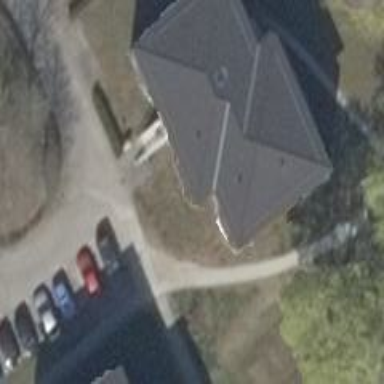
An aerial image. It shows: Part of building with hipped roof oriented along its structure. The roof is dark grey color.